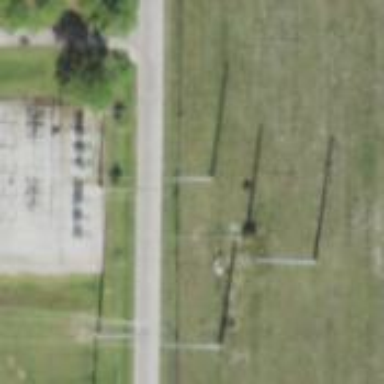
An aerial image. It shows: Power tower.